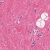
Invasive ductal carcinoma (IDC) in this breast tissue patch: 0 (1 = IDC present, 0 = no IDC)